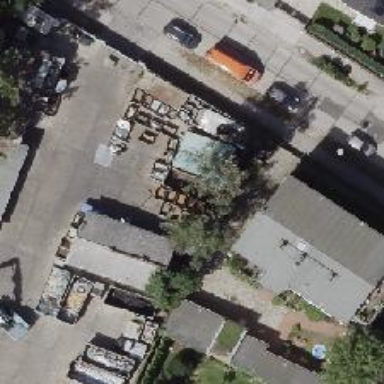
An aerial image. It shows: Trade shop.